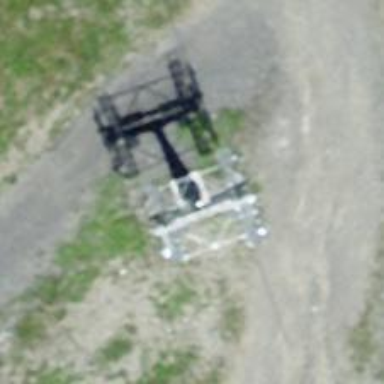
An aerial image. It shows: Pylon used for aerialway.